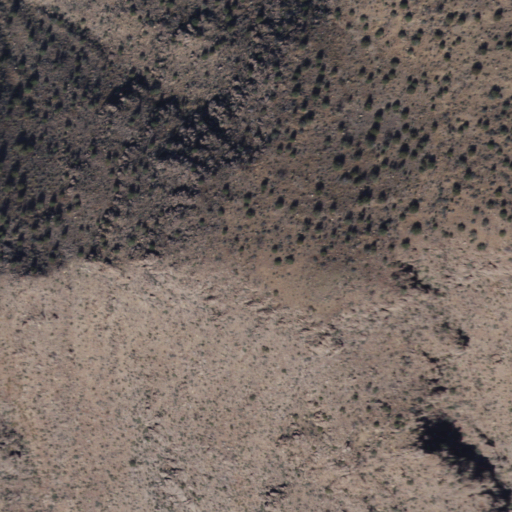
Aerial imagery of mountain in Arizona named Midway Peak containing shrub and evergreen forest